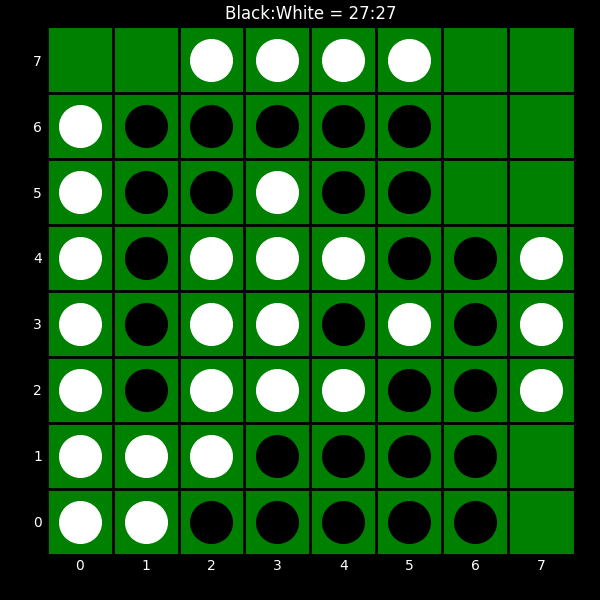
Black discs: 27
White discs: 27